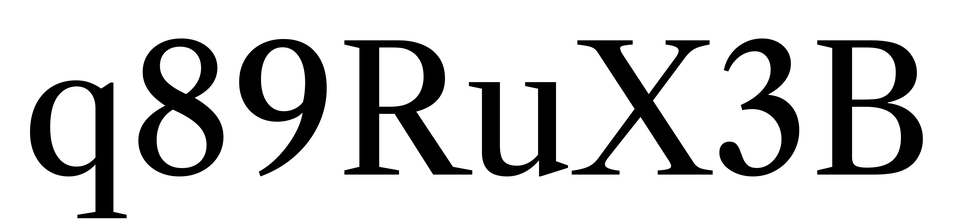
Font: LibreCaslonText_Regular